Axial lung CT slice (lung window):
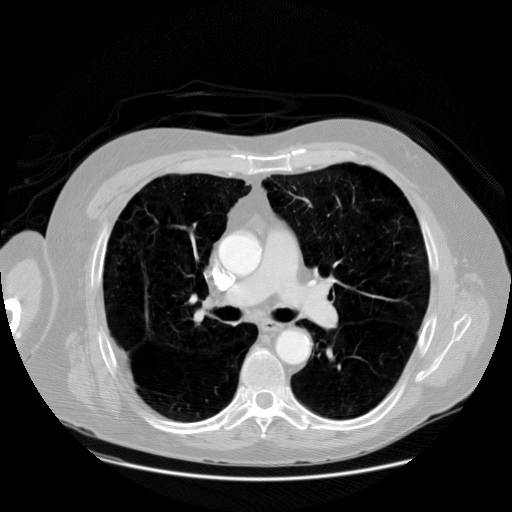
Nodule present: no